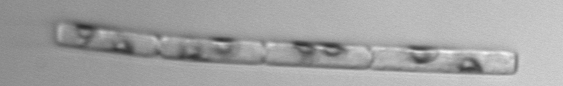
Label: Guinardia_delicatula